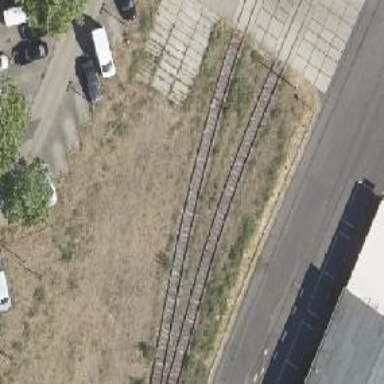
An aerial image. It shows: Rail spur service.